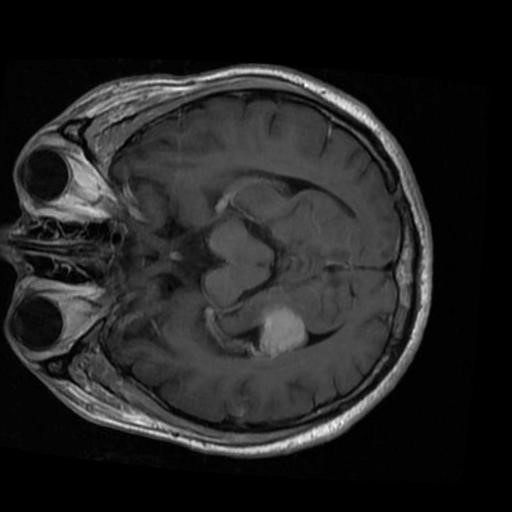
Label: brain_menin